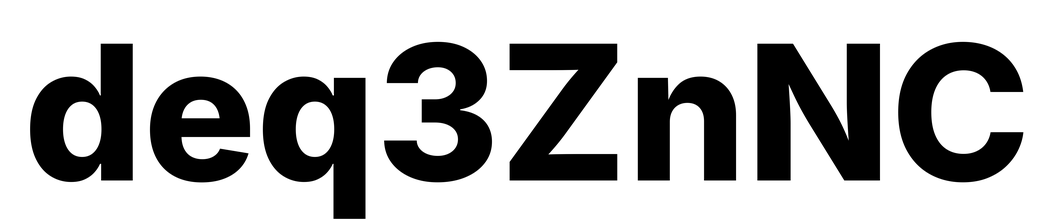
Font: Inter_ExtraBold